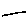
Label: line